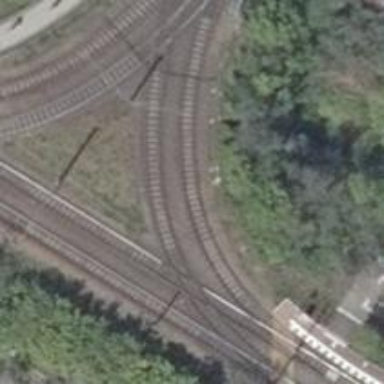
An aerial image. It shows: Tram railway service yard with electrified contact line.